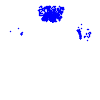
Particle: electron